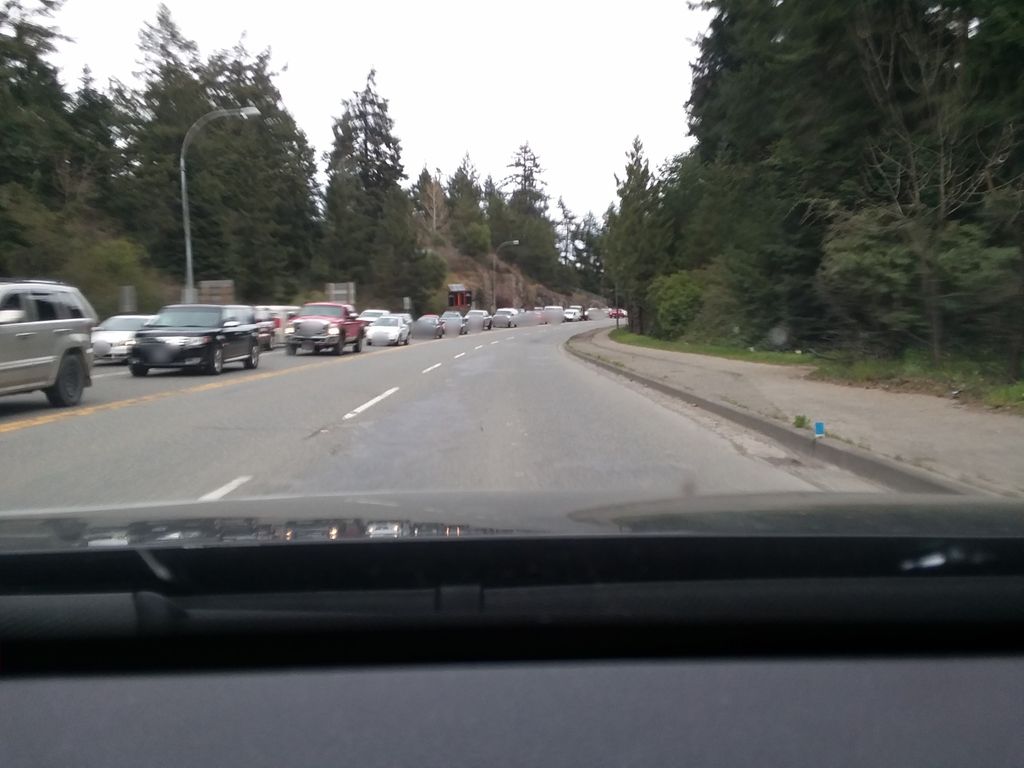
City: victoria